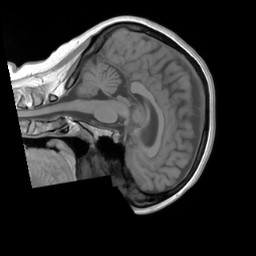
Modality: T1w
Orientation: sagittal
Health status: ill
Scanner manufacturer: siemens
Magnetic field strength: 3 T
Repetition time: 0.4 s
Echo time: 0.00246 s